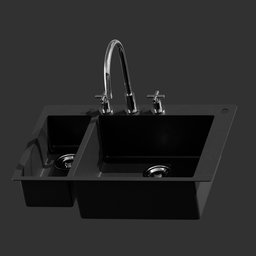
Label: appliances